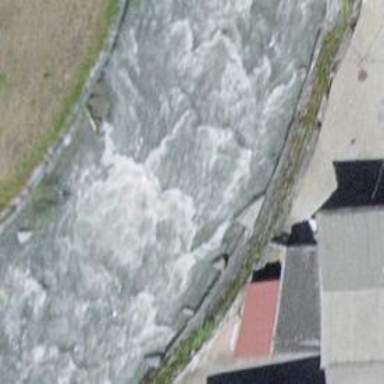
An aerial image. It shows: Weir in waterway.